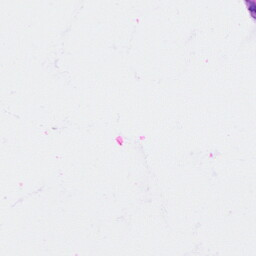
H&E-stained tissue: Ovarian